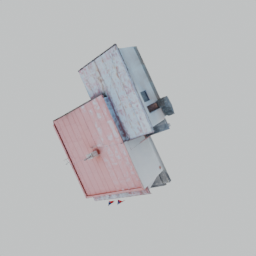
Label: architecture